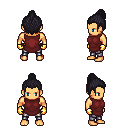
a pixel art fantasy rpg character, male body template, human, tanned skin, maroon tunic, metal pants, raven short topknot hairstyle, gold gloves, four views (front, back, left, right), 2x2 character sprite sheet, small pixel art, hard edges, no anti-aliasing